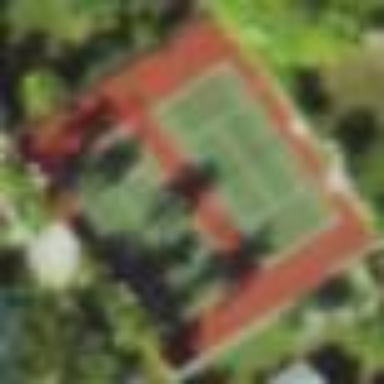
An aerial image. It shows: Tennis court on pitch.